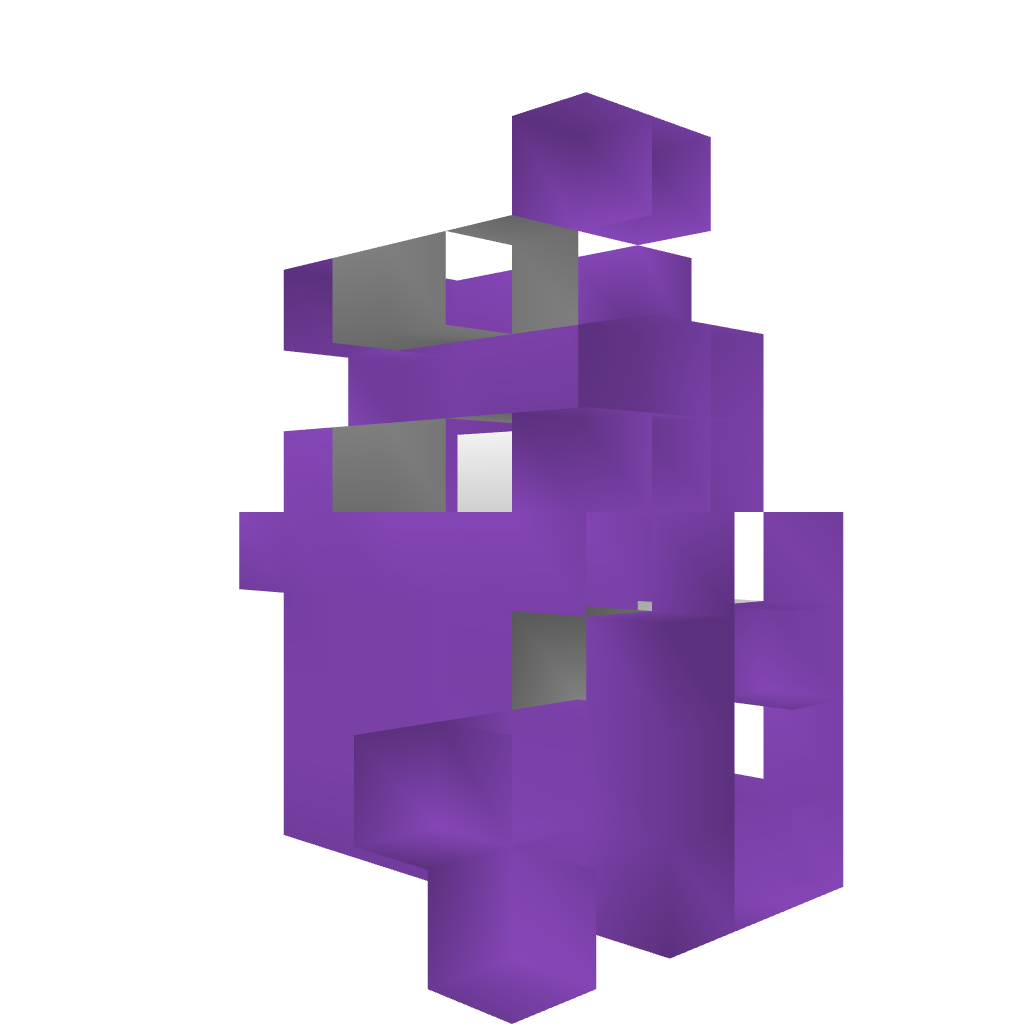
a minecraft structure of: Dispenser Cannon MK 1 bad low quality